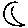
Label: moon